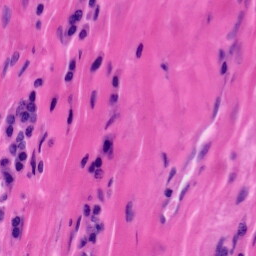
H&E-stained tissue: Tonsil